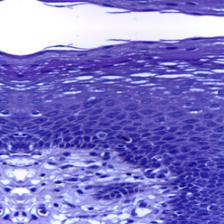
Diagnosis: Normal